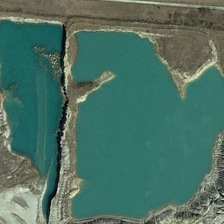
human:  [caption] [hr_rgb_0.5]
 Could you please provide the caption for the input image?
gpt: on the bare ground is two ponds with white banks near a white line .

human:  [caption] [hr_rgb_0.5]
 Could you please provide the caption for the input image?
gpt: on the bare ground is two ponds with white banks near a white line .

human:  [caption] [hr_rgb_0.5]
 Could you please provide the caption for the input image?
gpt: this dirt dam separates the blue pond into two ponds next to a straight country road .

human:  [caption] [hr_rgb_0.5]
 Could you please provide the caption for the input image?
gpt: on the bare ground is two ponds with white banks near a white line .

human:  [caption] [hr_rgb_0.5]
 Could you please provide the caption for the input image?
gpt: two irregular green ponds are surrounded by barelands .